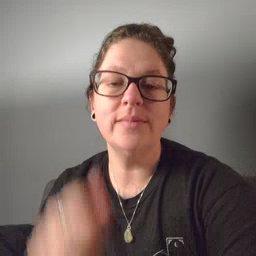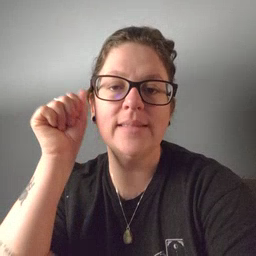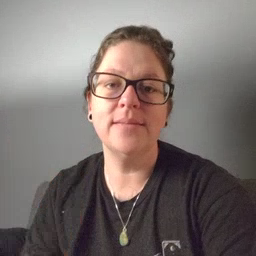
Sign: aunt